Question: I have code as shown in <URL>. It has tow divs with similar content "GROUP1" and "GROUP2" - only difference being the following
GROUP 1
'''
<div class="secondTextBox">
<select name="ctl00$detailContentPlaceholder$ddlStatus" id="detailContentPlaceholder_ddlStatus" class="dropdownItem" style="width: 120px;">
</select>
</div>
'''
GROUP 2
'''
<div class="secondTextBox">
<input name="ctl00$detailContentPlaceholder$txtVal2" type="text" id="detailContentPlaceholder_txtVal2" style="width: 120px;" />
</div>
'''
CSS
'''
.searchValuesDiv
{
padding: 10px 0 0 20px;
margin:20px 0 20px 0px;
border:1px solid Cyan;
overflow:auto;
}
'''
Group 1 is not behaving as expected - the div containing the button starts from a wrong position.
: This issue is not reproducible while seeing from jsFiddle. This can be reproduced when a HTML page is created with that code.
1. Why is it behaving so? [Can you explain why it was not a problem when I used "Input" element?]
2. How can we correct it?

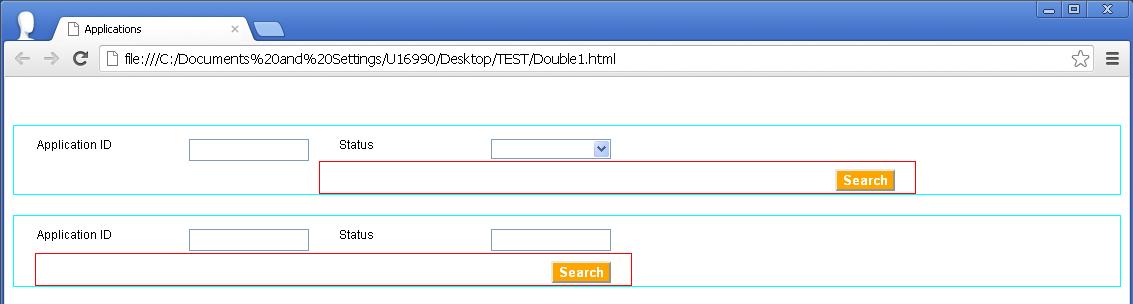
Answer: There is a missing float in the '.searchLine'.. I hope it fix your problem
Change the css to this:
'''
.searchLine
{
float:left;
width:auto;
min-width:700px;
height:auto;
margin:1px 1px 1px 1px;
padding: 0 0 0 0px;
}
'''
or
'''
.searchLine
{
clear:both;
width:auto;
min-width:700px;
height:auto;
margin:1px 1px 1px 1px;
padding: 0 0 0 0px;
}
'''